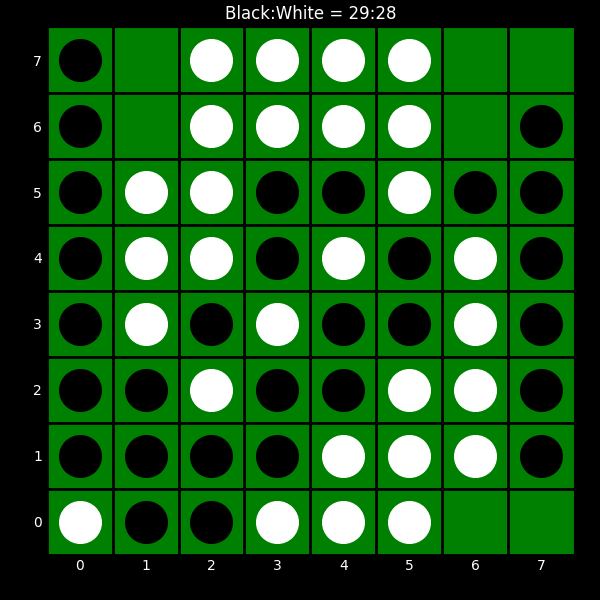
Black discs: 29
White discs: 28